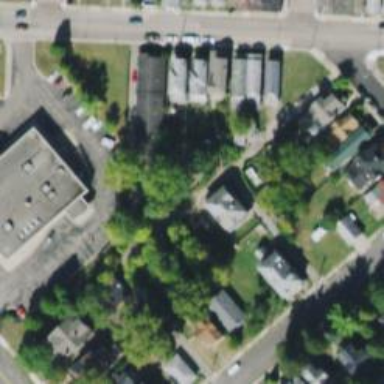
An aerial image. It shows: Alleyway designated as service road.